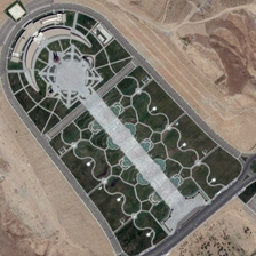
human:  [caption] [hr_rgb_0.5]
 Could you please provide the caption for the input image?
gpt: Next to a bell square is a vast expanse of yellow land

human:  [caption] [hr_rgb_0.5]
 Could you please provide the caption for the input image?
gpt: In the vast yellow land

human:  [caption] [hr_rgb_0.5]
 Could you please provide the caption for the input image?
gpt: Next to a bell-shaped square is a vast expanse of bare yellow earth

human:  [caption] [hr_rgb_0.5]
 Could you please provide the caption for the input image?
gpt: Next to a bell like square there is a vast spread of bare yellow land

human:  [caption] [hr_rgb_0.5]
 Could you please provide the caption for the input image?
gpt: Beside a Sino-shaped square is a vast extension of the NUA Yellow Earth